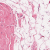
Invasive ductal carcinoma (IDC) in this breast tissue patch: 0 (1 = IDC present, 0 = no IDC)